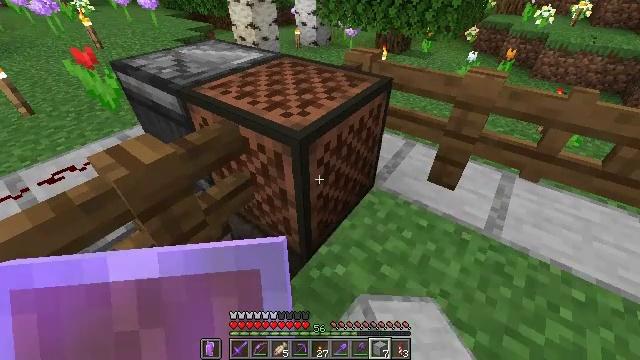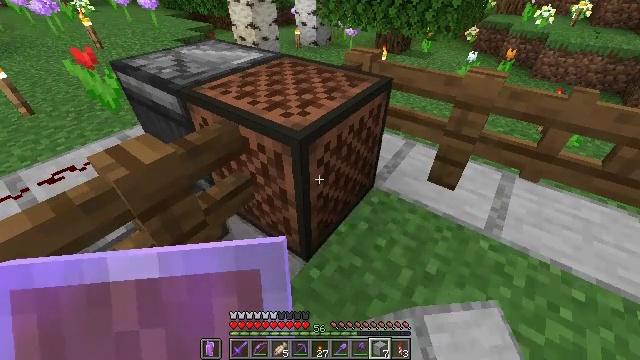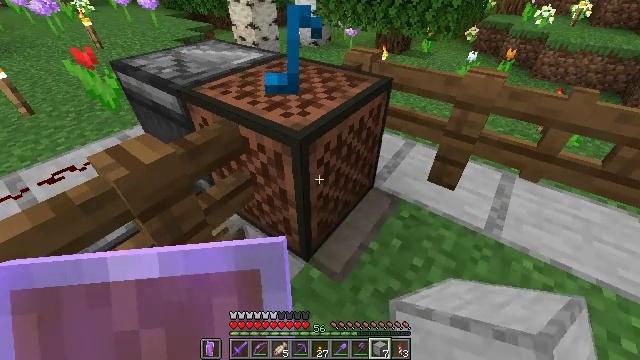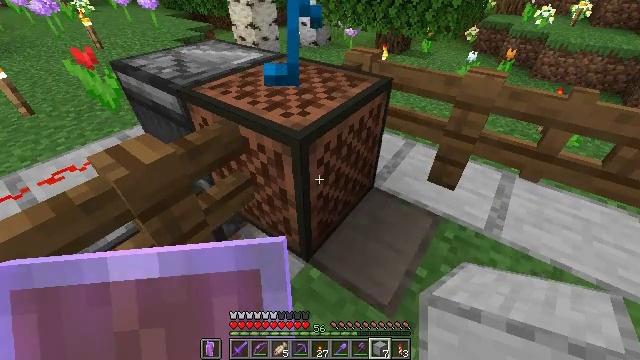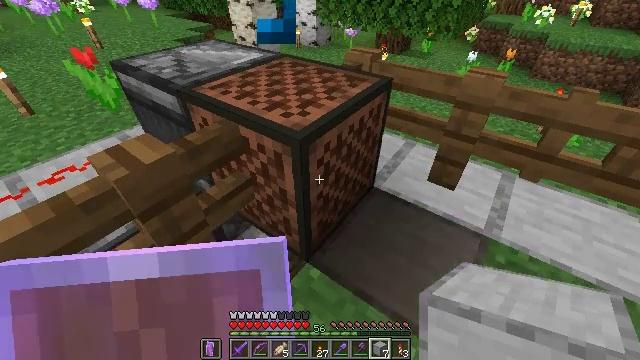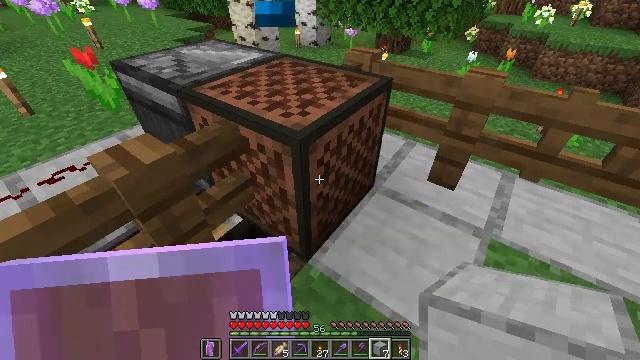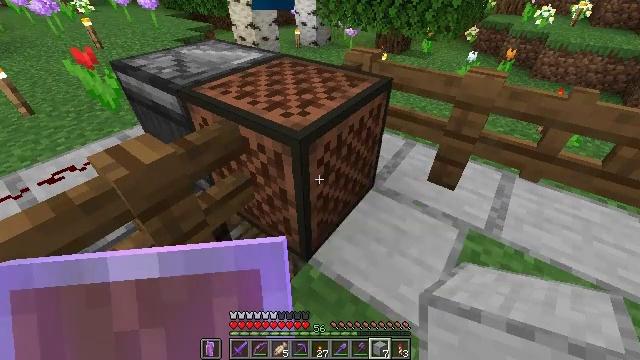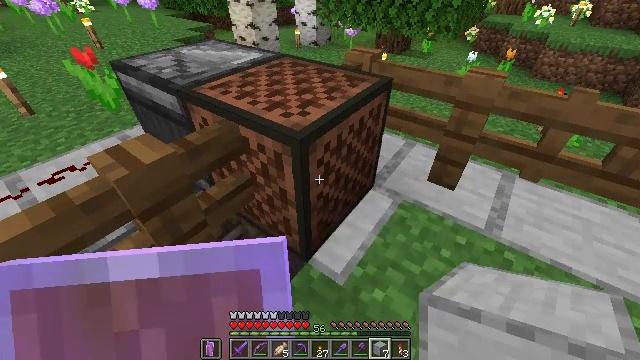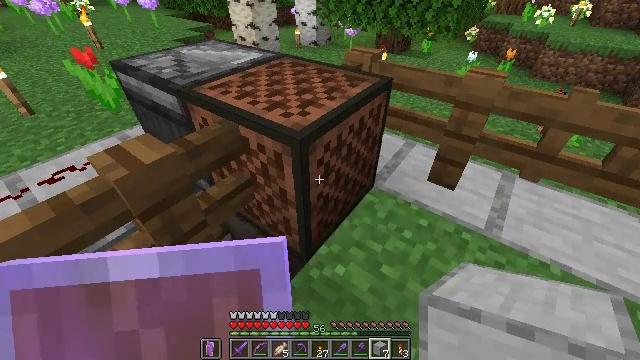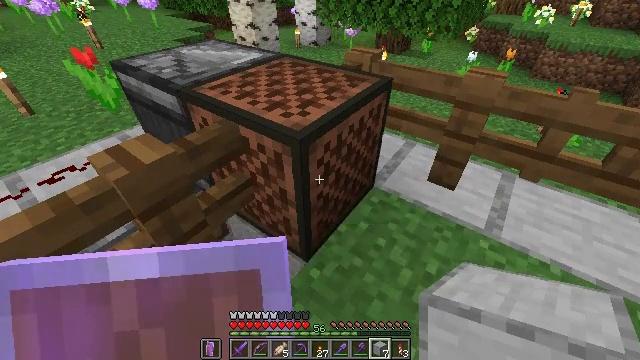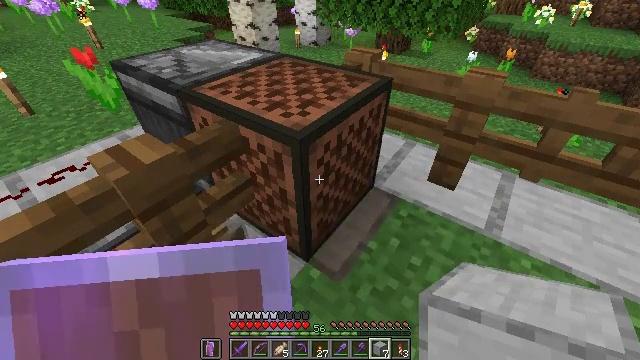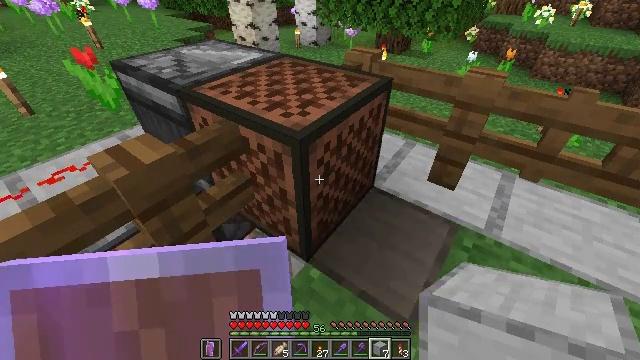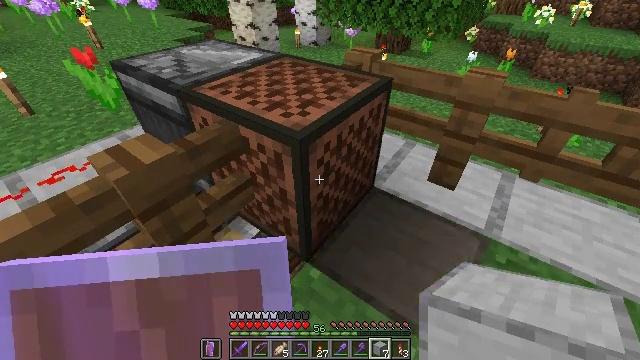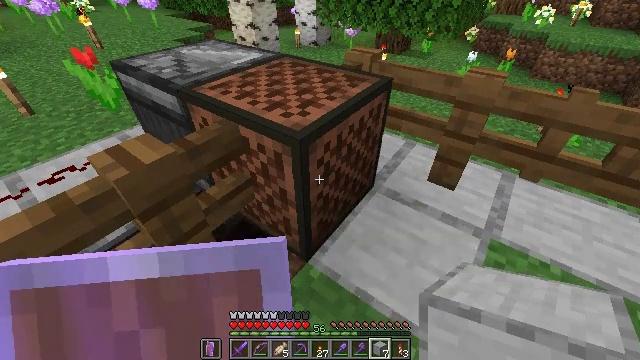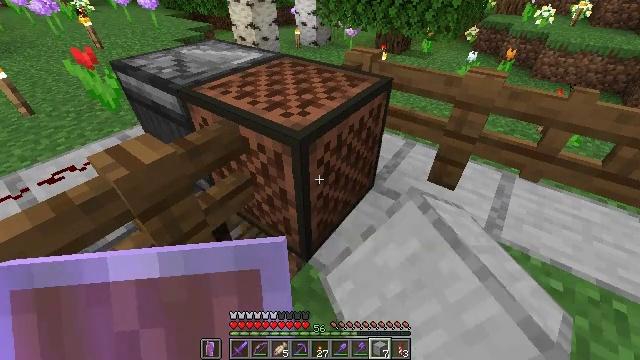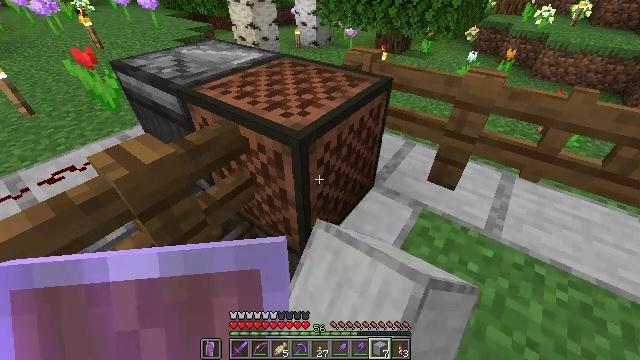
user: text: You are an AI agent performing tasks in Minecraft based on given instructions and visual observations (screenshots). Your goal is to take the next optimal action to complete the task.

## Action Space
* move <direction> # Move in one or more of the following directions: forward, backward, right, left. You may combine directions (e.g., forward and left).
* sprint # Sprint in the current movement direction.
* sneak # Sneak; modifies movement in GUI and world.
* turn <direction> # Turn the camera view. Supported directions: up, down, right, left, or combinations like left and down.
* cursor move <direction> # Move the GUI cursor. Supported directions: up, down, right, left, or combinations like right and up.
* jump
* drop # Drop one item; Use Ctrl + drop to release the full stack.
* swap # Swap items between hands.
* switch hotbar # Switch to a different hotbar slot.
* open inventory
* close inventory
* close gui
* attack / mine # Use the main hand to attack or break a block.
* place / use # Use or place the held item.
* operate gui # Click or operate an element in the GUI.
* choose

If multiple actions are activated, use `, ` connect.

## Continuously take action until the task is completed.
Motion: motion action
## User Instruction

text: Mine the redstone wire connected to mechanisms.
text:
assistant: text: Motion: no_op
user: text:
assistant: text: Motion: no_op
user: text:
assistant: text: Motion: no_op
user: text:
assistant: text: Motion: no_op
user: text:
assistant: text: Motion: no_op
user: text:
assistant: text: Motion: no_op
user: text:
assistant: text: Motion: no_op
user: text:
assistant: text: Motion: no_op
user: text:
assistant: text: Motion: no_op
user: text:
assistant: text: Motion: no_op
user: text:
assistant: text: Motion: no_op
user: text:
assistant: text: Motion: no_op
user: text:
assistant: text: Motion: use / place
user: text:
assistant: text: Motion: use / place
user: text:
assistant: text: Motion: use / place
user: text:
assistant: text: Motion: no_op
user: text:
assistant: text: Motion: no_op
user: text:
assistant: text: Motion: no_op
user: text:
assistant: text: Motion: no_op
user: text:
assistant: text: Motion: no_op
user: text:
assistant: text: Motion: no_op
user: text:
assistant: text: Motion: no_op
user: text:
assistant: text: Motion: no_op
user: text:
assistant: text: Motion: no_op
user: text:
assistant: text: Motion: no_op
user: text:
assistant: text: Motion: no_op
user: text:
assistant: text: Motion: no_op
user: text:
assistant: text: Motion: no_op
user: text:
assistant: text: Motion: turn left, use / place
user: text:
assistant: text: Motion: use / place